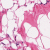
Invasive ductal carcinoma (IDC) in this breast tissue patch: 0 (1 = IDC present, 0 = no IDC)